Interaction volume radius: 5 \u00c5
Interaction volume height: 10 \u00c5
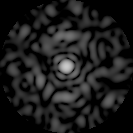
Disorder parameter: 0.873